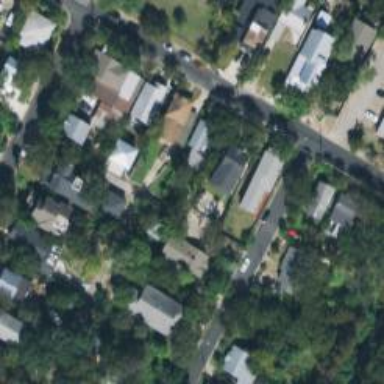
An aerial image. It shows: Alleyway designated as service road.